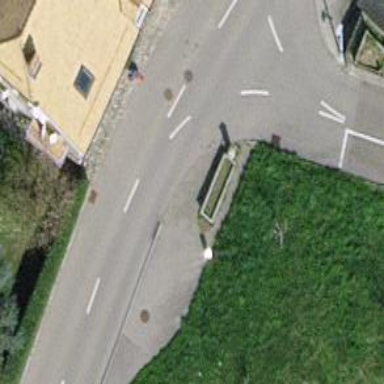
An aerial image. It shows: Fountain.